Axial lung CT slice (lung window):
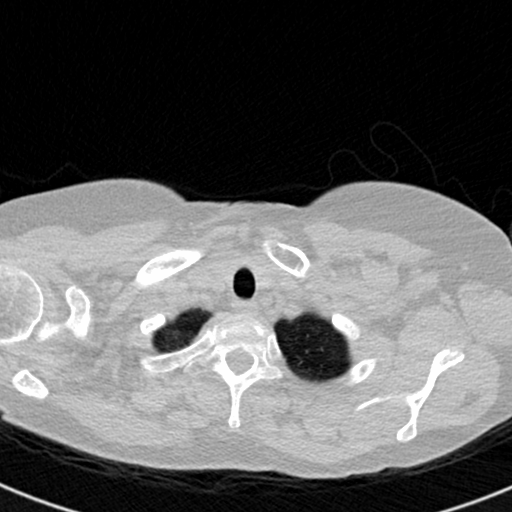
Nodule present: no